Question: How to calculate the day wise resource count for the below mentioned Scenario:
1. The resource belongs to two different Projects.
2. He makes time sheet entry for each project on same day
3. So when we take the resource count for the day, we need to retrieve the count of resource irrespective to the project.

How can we achieve this in SQL??
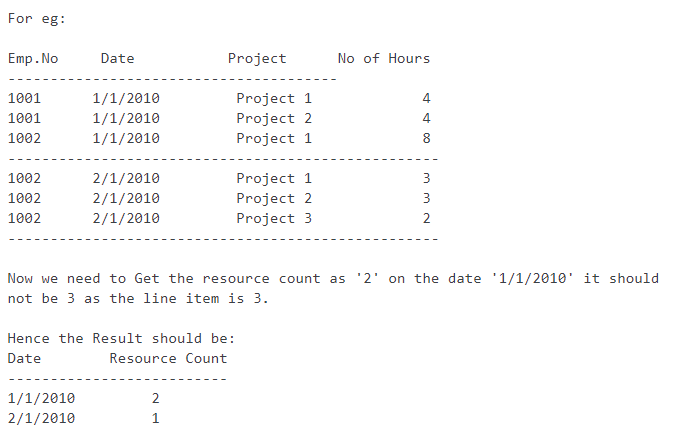
Answer: You need to 'COUNT(DISTINCT <...>)' on the 'Emp.No' column
'''
select
[Date]
,[Resource Count] = count(distinct [Emp.No])
from
YourTable
group by
[Date]
'''